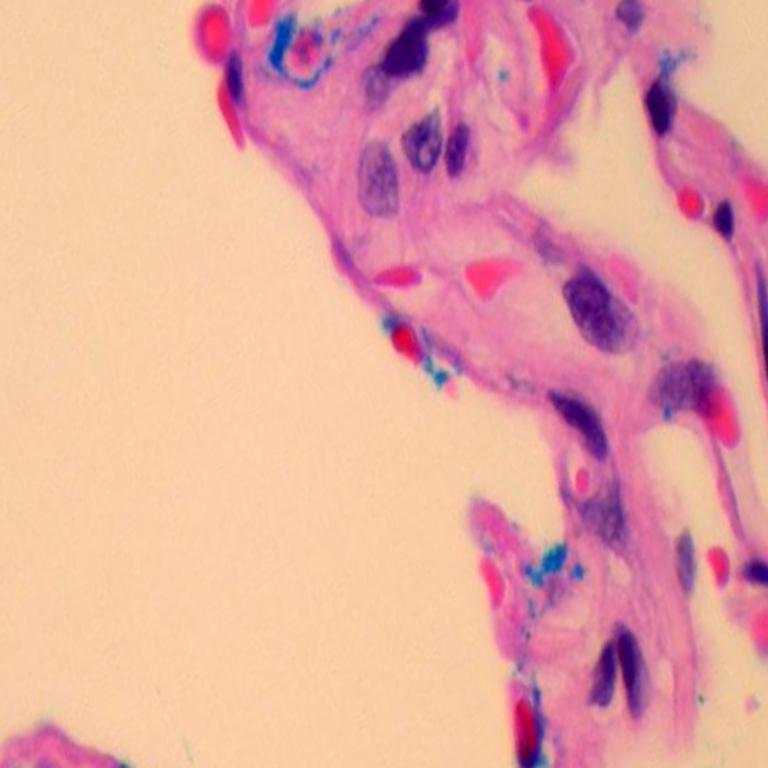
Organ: lung
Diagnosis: benign